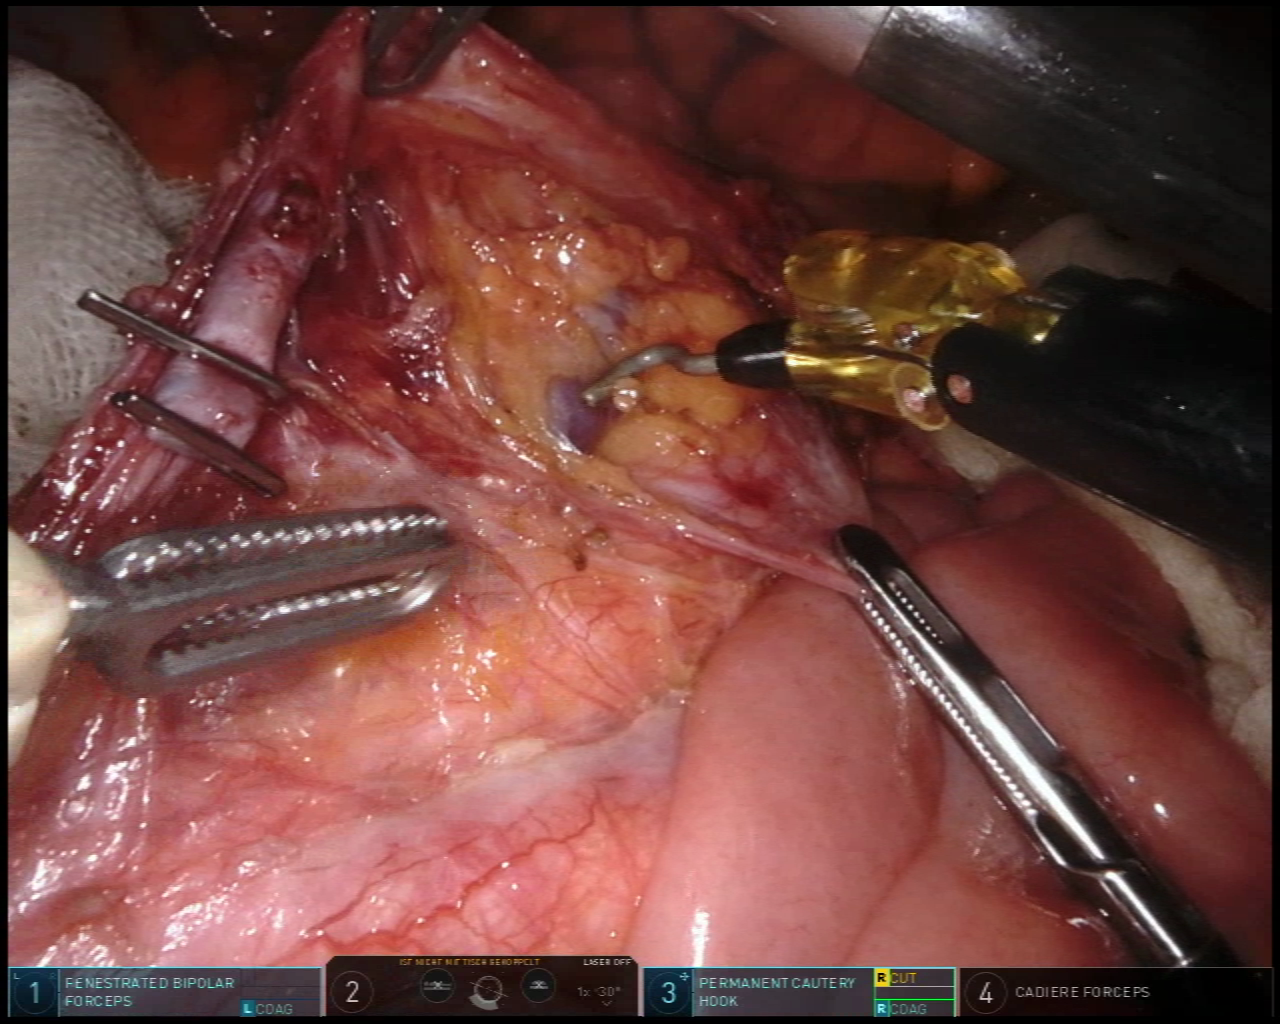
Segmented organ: intestinal_veins
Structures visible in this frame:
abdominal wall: no
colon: no
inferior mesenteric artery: no
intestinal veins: yes
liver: no
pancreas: no
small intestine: yes
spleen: no
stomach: no
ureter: no
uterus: no
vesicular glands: no